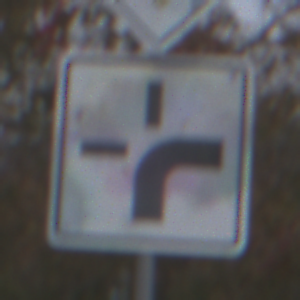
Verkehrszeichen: VerlaufVorfahrtsstrasse3
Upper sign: Vorfahrtsstrasse
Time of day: MorningAfternoon
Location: Outdoor (Nature)
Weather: Overcast
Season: NotSpecified
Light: Natural